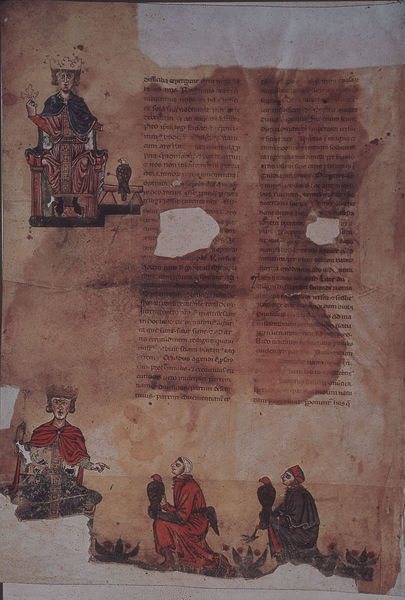
Titel: Falkenbuch Friedrichs des II.; De arte venandi cum avibus
Institution: Rom, Biblioteca Vaticana
Schlagwörter: adler, falke, menschen, pflanze, krone, schrift, figuren, könig, thron, buch, loch, illustration, löcher, fleck, buchseite, flecken, pergament, lecken, handschrift, falkner, inkunabel, falken, ablass, perganemt